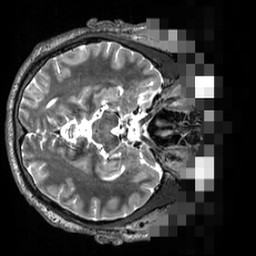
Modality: T2w
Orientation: axial
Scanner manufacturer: siemens
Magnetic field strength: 3 T
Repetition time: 3.2 s
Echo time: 0.564 s